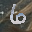
Label: 6